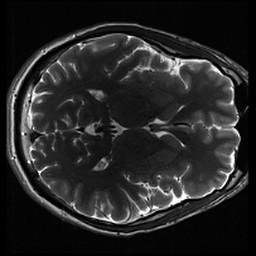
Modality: inplaneT2
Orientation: axial